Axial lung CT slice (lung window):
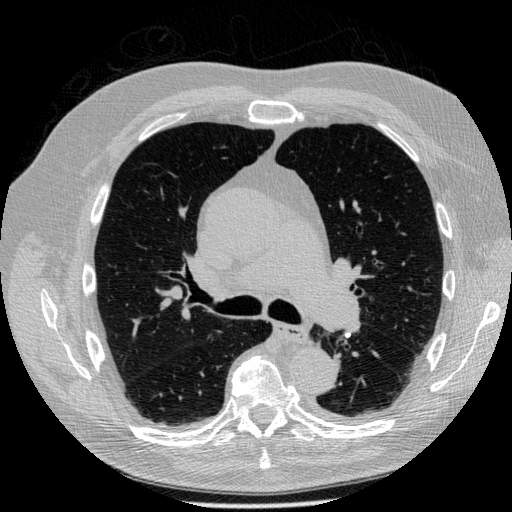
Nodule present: no